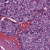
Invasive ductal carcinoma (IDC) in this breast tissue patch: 1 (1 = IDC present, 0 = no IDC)